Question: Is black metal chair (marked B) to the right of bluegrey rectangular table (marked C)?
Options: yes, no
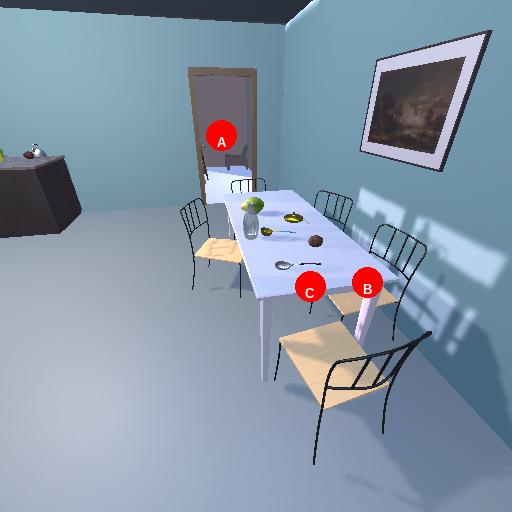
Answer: yes